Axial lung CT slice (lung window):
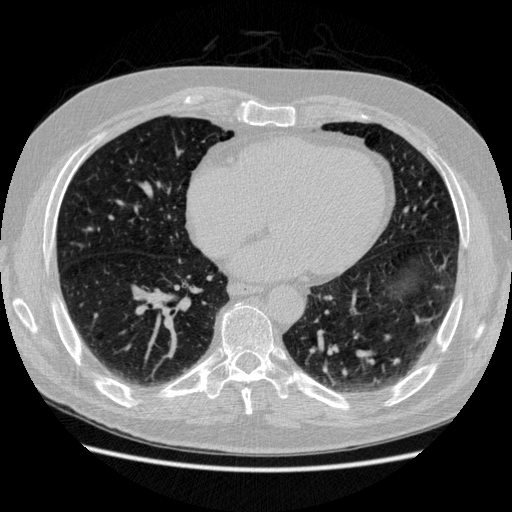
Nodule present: no